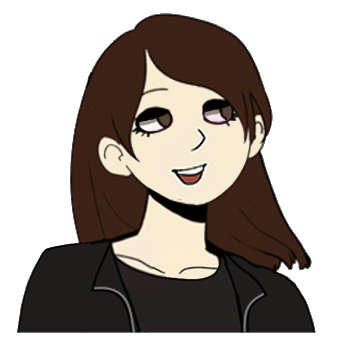
Label: 5_Ashbie_and_Enbie_Girl